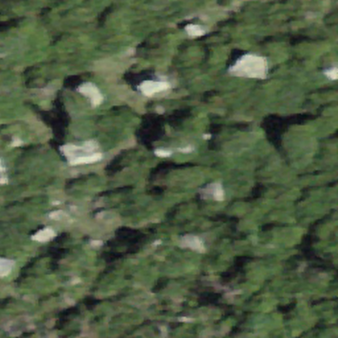
Label: bouldering_area